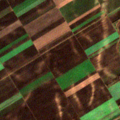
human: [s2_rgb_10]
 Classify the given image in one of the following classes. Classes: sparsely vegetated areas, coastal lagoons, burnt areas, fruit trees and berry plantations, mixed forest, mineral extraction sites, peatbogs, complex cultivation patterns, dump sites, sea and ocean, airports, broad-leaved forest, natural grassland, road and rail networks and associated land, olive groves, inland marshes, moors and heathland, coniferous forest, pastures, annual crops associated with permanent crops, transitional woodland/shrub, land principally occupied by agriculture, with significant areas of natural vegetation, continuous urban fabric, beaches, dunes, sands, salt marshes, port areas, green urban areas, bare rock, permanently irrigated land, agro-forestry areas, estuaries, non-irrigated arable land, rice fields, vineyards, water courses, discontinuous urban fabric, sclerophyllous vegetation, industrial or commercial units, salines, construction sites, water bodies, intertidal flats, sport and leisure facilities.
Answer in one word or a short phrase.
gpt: non-irrigated arable land